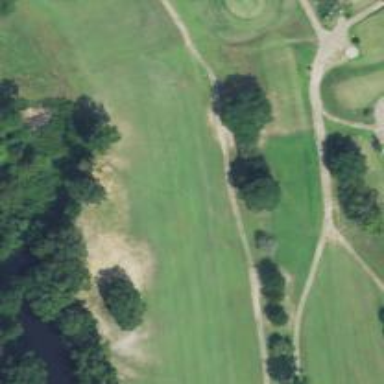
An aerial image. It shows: Golf hole.